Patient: sex M, age 48
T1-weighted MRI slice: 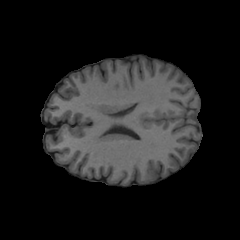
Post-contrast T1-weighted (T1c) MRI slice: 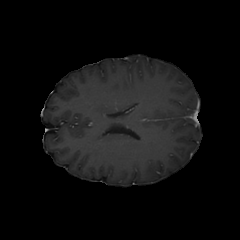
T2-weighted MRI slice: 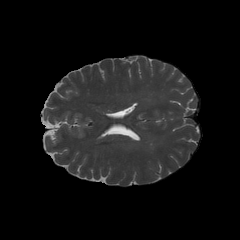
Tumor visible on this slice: no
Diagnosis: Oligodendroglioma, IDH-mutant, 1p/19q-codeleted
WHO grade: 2